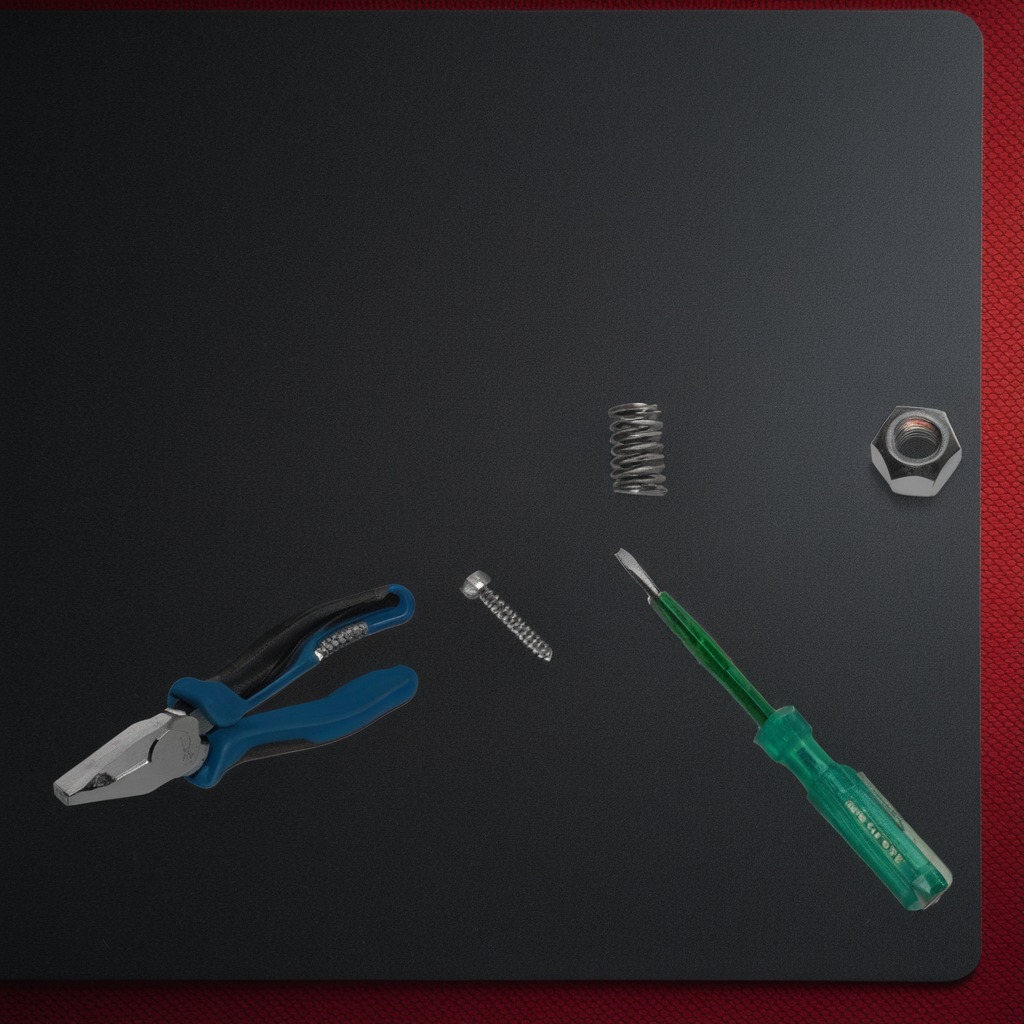
A metal machine screw, pliers, coiled metal spring, screwdriver, and nut are lying on the clean granite tabletop.